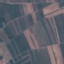
Label: PermanentCrop